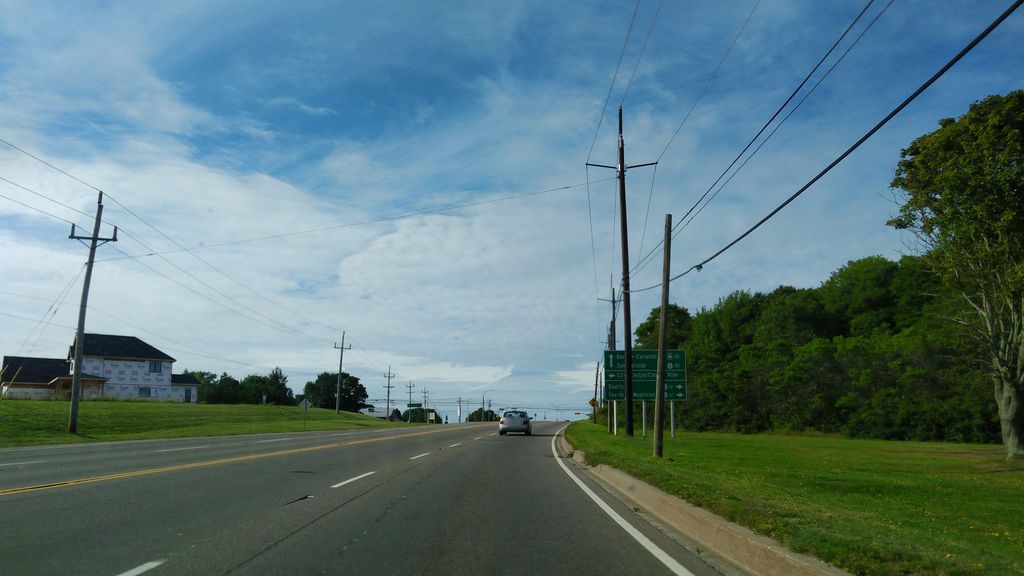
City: charlottetown